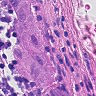
Metastatic tissue present: yes